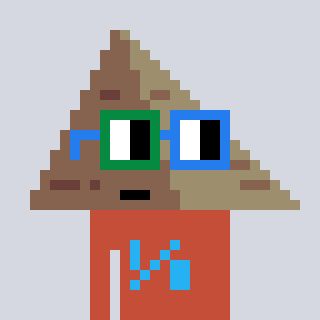
a pixel art character with square green and blue glasses, a pyramid-shaped head and a rust-colored body on a cool background